Question: I am unable to modify the x axis labels on the second facet. The ones for the first facet are fine but how to make the ones for the second facet to be - '119', '121', '130', '133'?

Here is my code:
'''
data$treatment <- factor(data$treatment, levels = c("baseline", "3m"))
labels<- c('baseline' = "Baseline",'3m' = "3 m after")
p <- ggplot(data = data, aes(x = day, y = BL.P, group = mechanism)) +
geom_line(aes(color = mechanism), size = 1) +
geom_point(aes(color = mechanism), size = 3) +
scale_color_manual(values = c("#CC79A7", "#0072B2", "#000000"),
name = "Mechanism") +
labs(title = "Title", x = "Day", y = "Proportion (%)") +
p + facet_grid(~treatment, scales = "free_x", space = "free_x",
labeller = labeller(treatment = labels)) +
scale_x_continuous(breaks = seq(1,21,by = 1),
labels = c("1","3","5","8","10","15","17","19","22","24",
"26","29","31","33","36","38","40","43","45",
"47","50")) +
theme(strip.text.x = element_text(size = 12, face = "bold"))
'''
Here is my data:
<URL>
I am a complete R beginner and this is one of my first figures. I would very much appreciate a simple solution if possible...
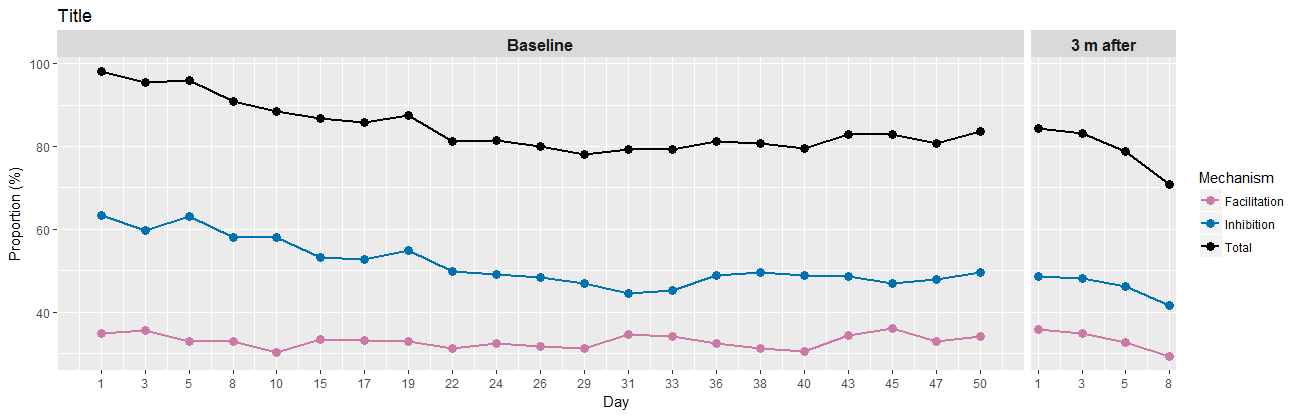
Answer: Here's one quick&dirty way to do it (there may be better options):
'''
library(ggplot2)
download.file("https://www.dropbox.com/s/kppvgucdwa20otd/data.csv?dl=1", tf <- tempfile(fileext = ".csv"))
data <- read.csv(tf)
data$treatment <- factor(data$treatment, levels = c("baseline", "3m"))
labels<- c('baseline'="Baseline",'3m'="3 m after")
data2 <- data
data2$day[data2$treatment=="3m"] <- c("1"="119","3"="121","5"="130","8"="133")[data2$day[data2$treatment=="3m"]]
data2$day[data2$treatment=="baseline"] <- structure(c("1", "3", "5", "8", "10", "15", "17", "19", "22",
"24", "26", "29", "31", "33", "36", "38", "40", "43", "45", "47",
"50"), .Names = c("1", "2", "3", "4", "5", "6", "7", "8", "9",
"10", "11", "12", "13", "14", "15", "16", "17", "18", "19", "20",
"21"))[data2$day[data2$treatment=="baseline"]]
data2$day <- factor(data2$day, levels = sort(as.numeric(unique(data2$day))))
ggplot(data=data2, aes(x=day, y=BL.P, group=mechanism)) +
geom_line(aes(color=mechanism), size=1)+
geom_point(aes(color=mechanism), size=3)+
scale_color_manual(values=c("#CC79A7", "#0072B2", "#000000"), name="Mechanism")+
labs(title="Title",x="Day", y = "Proportion (%)") +
facet_grid(~treatment, scales = "free_x", space = "free_x",labeller=labeller(treatment = labels)) +
theme(strip.text.x = element_text(size=12, face="bold"))
'''